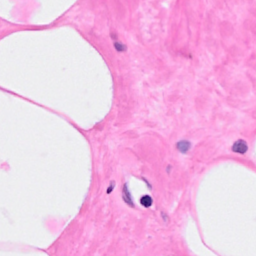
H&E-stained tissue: Breast